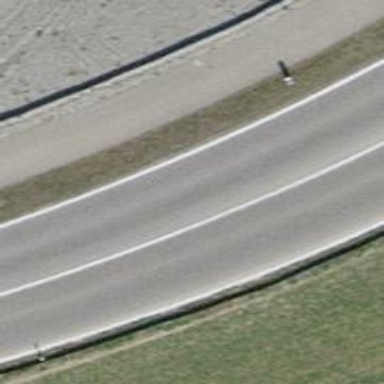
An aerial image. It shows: Secondary road with asphalt surface and separate sidewalk.